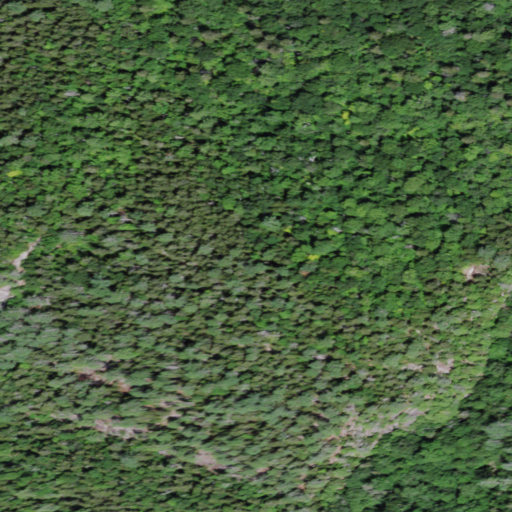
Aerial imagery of mountain in New York named Baldface Mountain containing evergreen forest, deciduous forest, and mixed forest